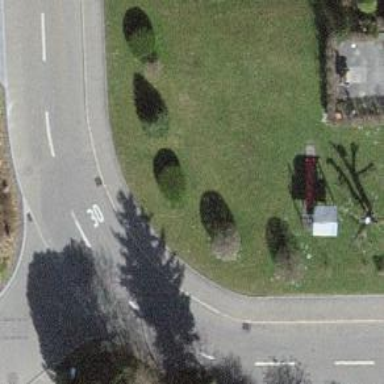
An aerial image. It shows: Sidewalk along the footway.